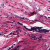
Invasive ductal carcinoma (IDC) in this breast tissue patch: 0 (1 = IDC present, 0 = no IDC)